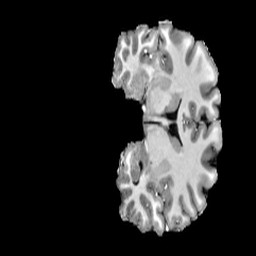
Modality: T1w
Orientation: coronal
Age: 24
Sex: male
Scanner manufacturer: siemens
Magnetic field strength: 6.98 T
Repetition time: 6 s
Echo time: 0.00302 s